Interaction volume radius: 5 \u00c5
Interaction volume height: 15 \u00c5
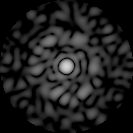
Disorder parameter: 0.8375